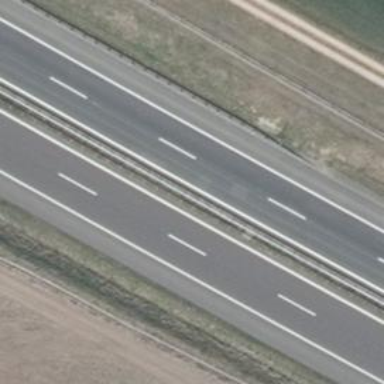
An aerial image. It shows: Asphalt motorway.